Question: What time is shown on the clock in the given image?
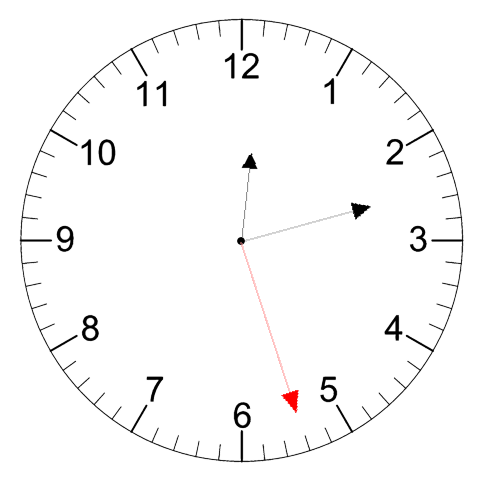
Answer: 12:12:27